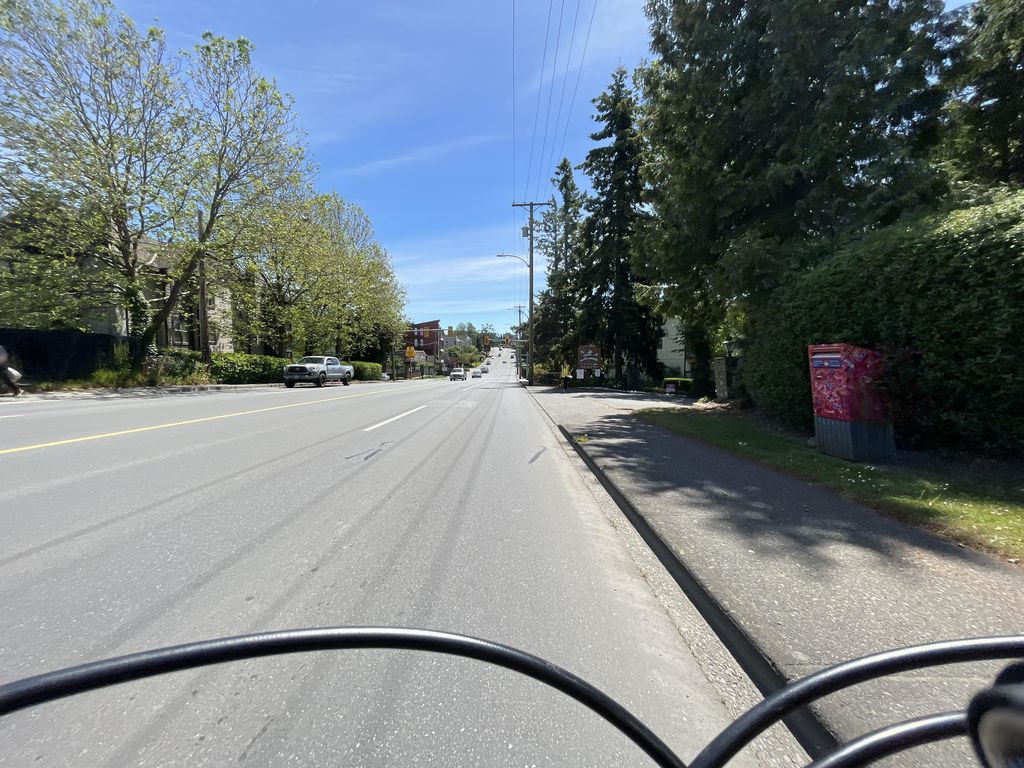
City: victoria